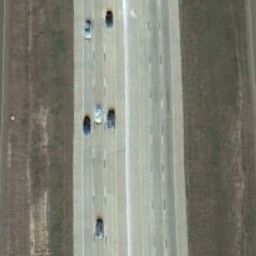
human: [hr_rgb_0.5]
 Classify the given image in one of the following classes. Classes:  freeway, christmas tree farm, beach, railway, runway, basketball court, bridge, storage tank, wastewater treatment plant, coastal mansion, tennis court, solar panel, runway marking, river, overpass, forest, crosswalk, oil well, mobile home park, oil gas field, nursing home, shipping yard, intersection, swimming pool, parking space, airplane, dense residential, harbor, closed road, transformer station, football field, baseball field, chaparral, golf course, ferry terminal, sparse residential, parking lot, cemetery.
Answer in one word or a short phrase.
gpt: freeway